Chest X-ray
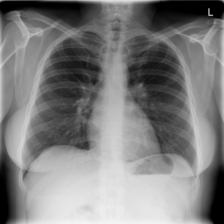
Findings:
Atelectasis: negative
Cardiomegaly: negative
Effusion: negative
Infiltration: positive
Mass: negative
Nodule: negative
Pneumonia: negative
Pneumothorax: negative
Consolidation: negative
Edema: negative
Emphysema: negative
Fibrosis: negative
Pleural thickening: negative
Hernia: negative